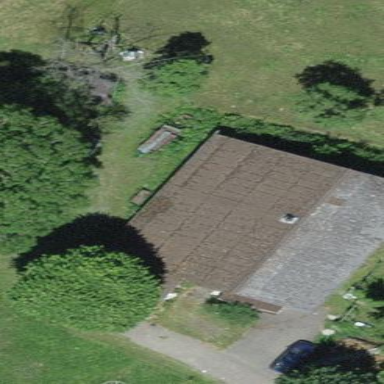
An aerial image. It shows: Farm building.